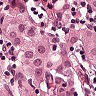
Metastatic tissue present: yes